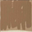
Piece: xx